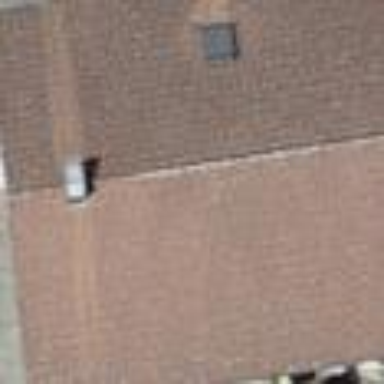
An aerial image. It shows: Building with tiled roof.